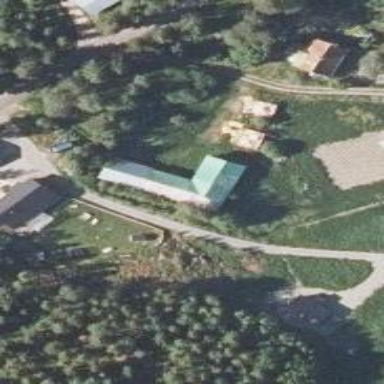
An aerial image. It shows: Farmyard area.